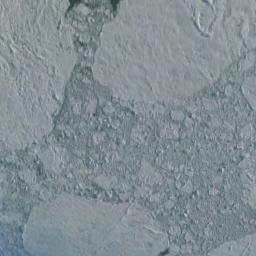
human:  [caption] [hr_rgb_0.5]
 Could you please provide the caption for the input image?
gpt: A huge block of ice of countless sizes of ice floats on the blue sea, Covering the sea .

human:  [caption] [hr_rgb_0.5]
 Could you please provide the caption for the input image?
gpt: There is a whole white ice .

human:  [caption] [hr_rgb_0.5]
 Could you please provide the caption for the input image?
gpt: Sea ice is surrounded by water .

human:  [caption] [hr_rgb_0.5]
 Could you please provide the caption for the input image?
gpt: Several large pieces of sea ice and a lot of small pieces of sea ice gather into a sea ice .

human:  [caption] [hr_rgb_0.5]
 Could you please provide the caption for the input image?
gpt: There are sea ice on the ice sheet .